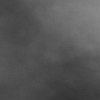
Atmospheric dust classification: dusty